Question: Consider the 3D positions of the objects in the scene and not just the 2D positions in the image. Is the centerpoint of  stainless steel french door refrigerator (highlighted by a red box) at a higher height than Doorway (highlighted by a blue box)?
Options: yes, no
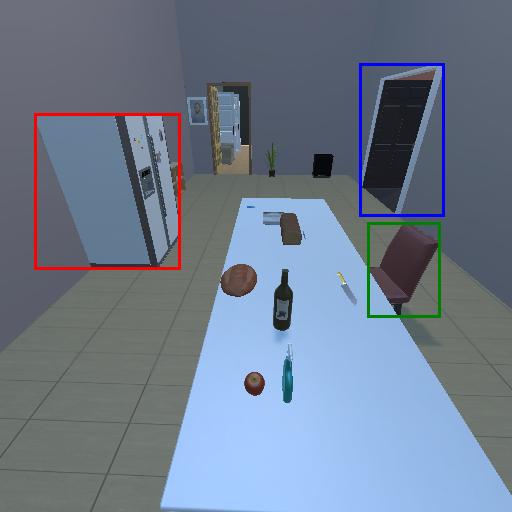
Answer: yes